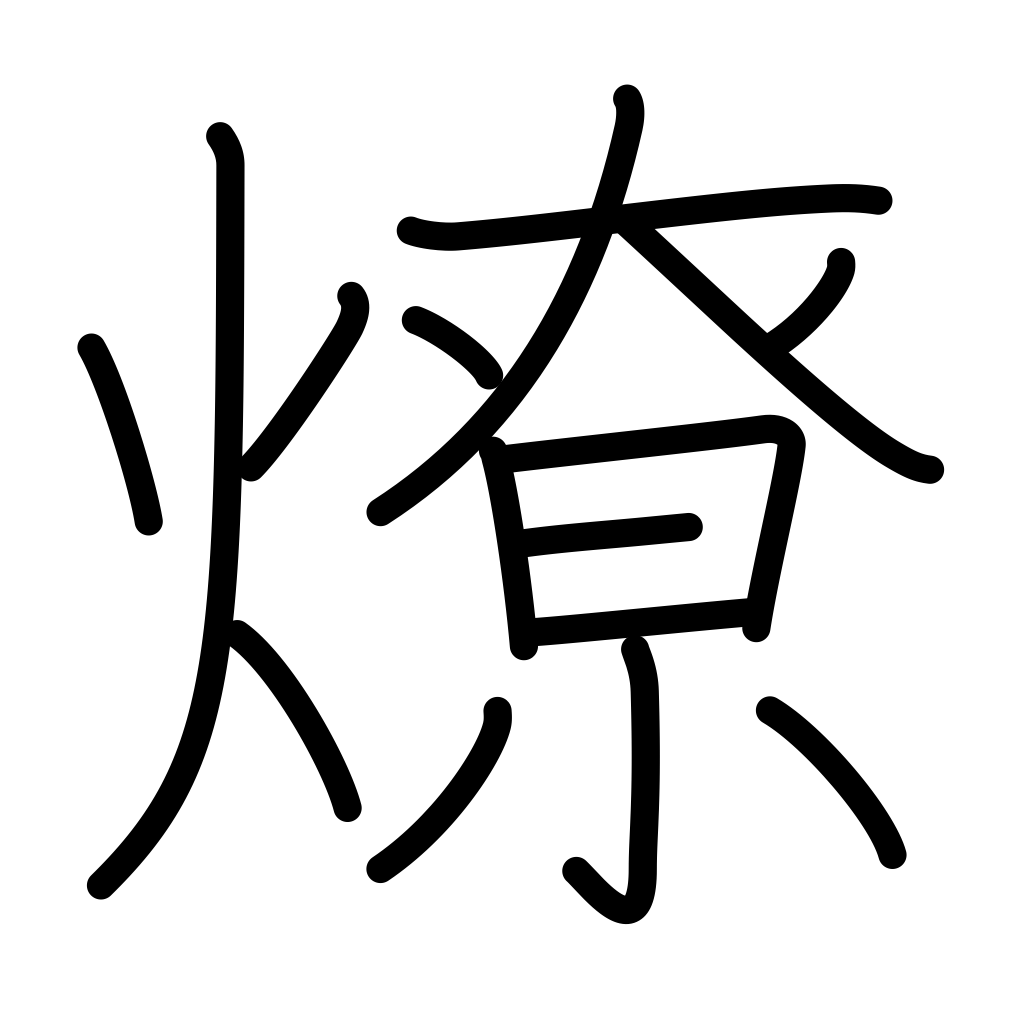
Meaning: burn, bonfire